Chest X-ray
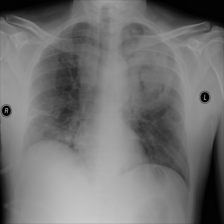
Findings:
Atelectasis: positive
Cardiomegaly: negative
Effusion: negative
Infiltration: negative
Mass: positive
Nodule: negative
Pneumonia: negative
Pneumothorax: negative
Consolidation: negative
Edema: negative
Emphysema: negative
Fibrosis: negative
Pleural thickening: negative
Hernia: negative